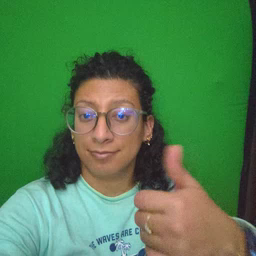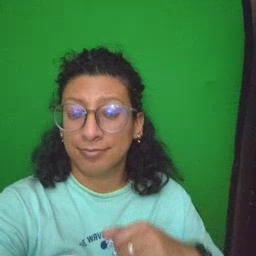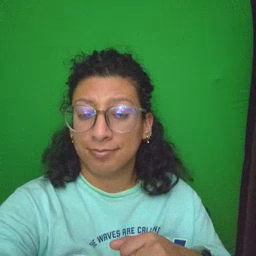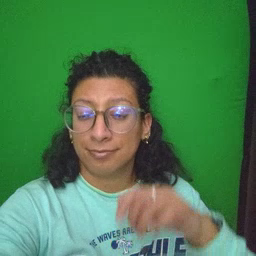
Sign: shoe